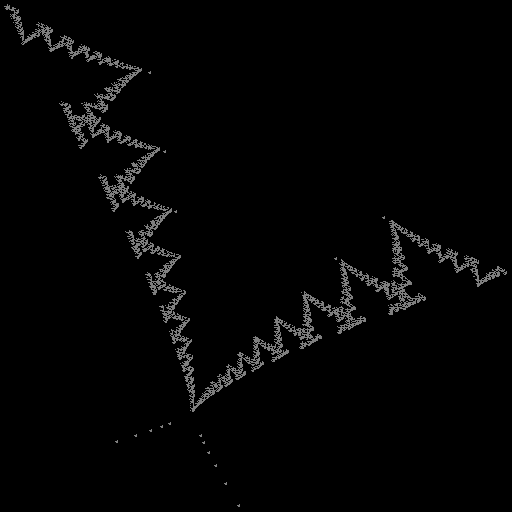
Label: zigzag